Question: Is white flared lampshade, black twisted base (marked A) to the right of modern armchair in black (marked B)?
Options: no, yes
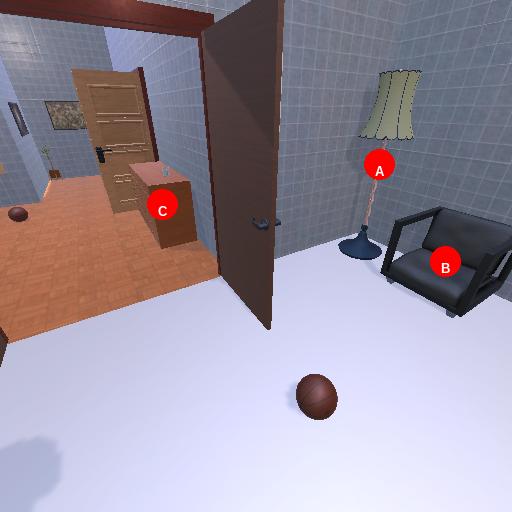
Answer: no